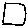
Label: square